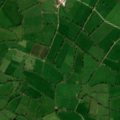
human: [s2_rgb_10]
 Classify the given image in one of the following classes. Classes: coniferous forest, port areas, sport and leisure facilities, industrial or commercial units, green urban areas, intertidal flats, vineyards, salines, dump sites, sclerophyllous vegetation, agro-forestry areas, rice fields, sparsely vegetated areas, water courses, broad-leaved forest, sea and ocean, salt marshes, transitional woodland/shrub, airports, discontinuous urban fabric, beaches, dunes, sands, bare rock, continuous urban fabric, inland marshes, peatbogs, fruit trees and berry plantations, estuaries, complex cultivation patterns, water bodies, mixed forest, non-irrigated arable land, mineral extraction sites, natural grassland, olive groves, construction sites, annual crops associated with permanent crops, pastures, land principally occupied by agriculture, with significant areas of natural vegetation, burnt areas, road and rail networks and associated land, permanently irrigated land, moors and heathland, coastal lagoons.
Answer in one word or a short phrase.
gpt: pastures